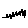
Label: zigzag